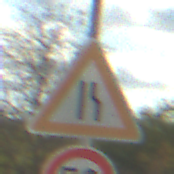
Verkehrszeichen: EinseitigVerengteFahrbahnRechts
Zusatzzeichen unten: Geschwindigkeit50
Umgebung: Outdoor, RoadRail
Tageszeit: MorningAfternoon
Wetter: PartlyCloudy
Licht: Natural
Jahreszeit: NotSpecified
Kontrast: HighContrast